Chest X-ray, AP view. Patient: 42 years old, sex M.
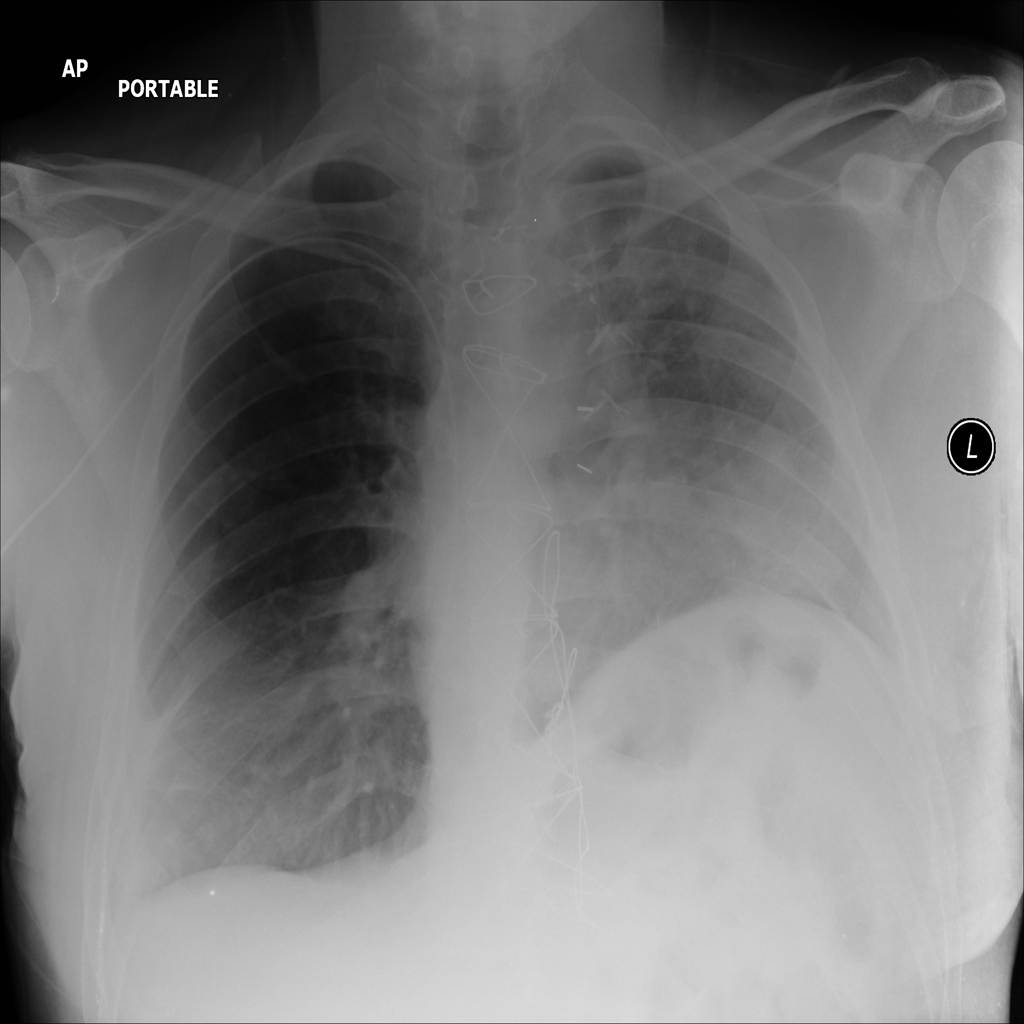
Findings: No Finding